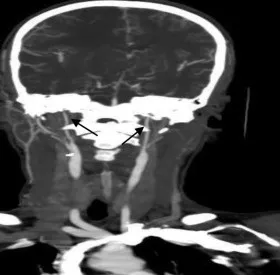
Brain and cervical CT-Angiography. A-Note bilateral narrowed internal carotids (arrows).
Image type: radiology (ct)